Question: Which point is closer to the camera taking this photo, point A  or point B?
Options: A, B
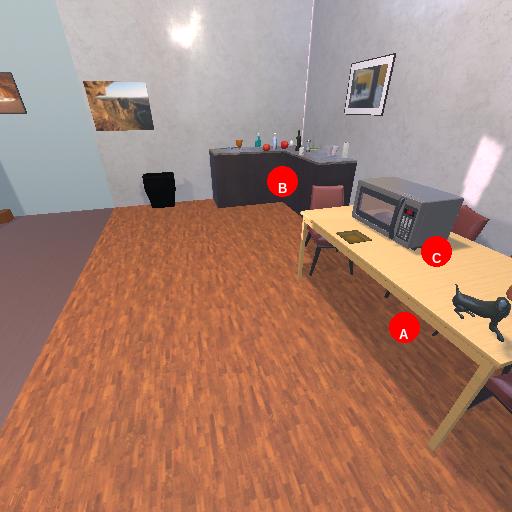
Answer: A